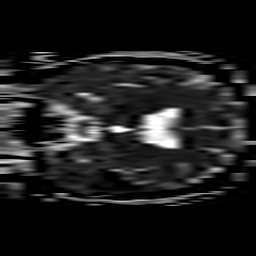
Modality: ADC
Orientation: coronal
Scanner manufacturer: philips
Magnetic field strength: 3 T
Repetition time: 2.946 s
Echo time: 0.076 s